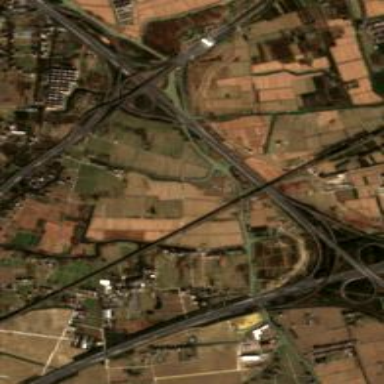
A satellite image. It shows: Motorway junction.